Interaction volume radius: 5 \u00c5
Interaction volume height: 15 \u00c5
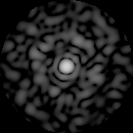
Disorder parameter: 0.8338